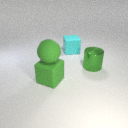
large green metal cylinder to the right of large green rubber cube